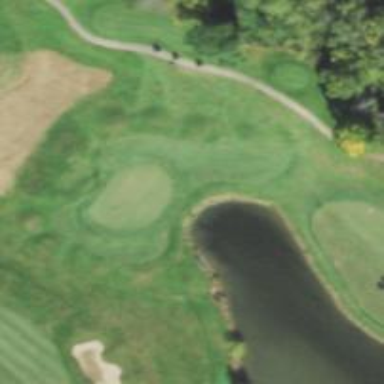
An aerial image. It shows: Golf hole.